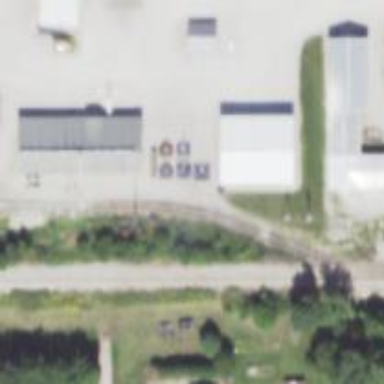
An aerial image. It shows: Rail spur service.